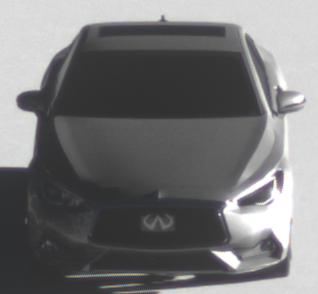
Make: Infiniti
Model: Q60 2.0t
Detailed model: Q60 (V37)
Model produced from: 2016/10
Model produced until: 2018/08
Doors: 2
Color: gray
Road condition: dry road
Daytime: morning or afternoon
Contrast: high contrast